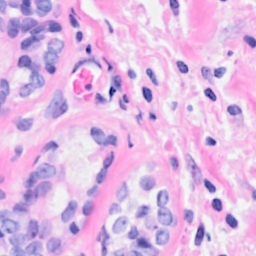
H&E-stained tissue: Breast